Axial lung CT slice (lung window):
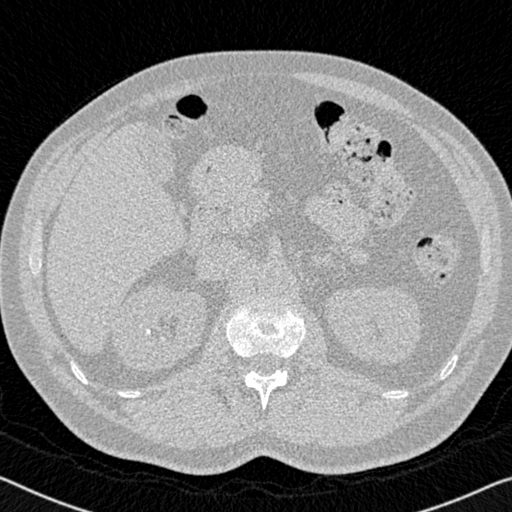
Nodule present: no